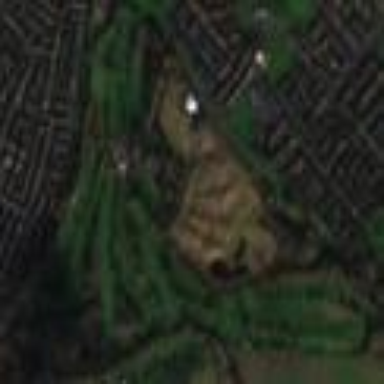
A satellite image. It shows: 18-hole golf course.